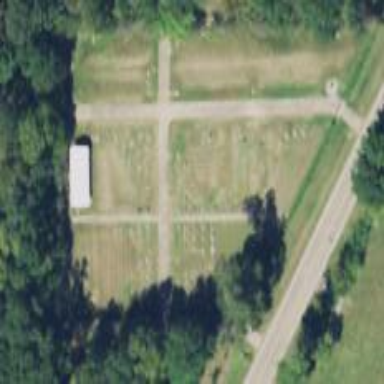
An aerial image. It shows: Cemetery.